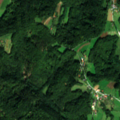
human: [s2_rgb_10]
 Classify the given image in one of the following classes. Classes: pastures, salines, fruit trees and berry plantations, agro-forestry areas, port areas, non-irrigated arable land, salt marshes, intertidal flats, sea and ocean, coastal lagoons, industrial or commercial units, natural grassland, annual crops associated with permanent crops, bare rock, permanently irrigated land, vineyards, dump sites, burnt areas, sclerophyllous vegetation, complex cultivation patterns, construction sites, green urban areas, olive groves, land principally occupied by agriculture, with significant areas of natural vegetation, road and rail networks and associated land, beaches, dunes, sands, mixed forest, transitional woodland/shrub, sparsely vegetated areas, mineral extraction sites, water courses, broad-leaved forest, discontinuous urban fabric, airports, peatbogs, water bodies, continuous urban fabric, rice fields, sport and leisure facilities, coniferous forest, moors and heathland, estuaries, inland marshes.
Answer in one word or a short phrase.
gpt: pastures, land principally occupied by agriculture, with significant areas of natural vegetation, broad-leaved forest